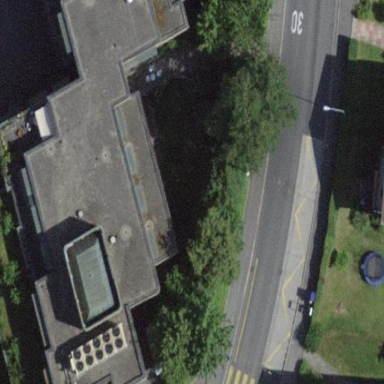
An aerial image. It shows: School building.